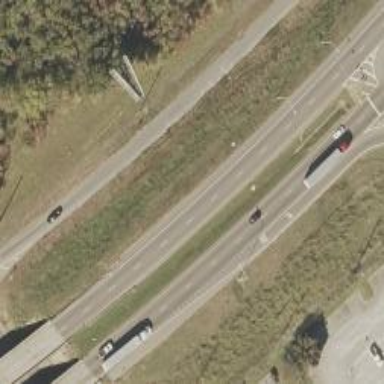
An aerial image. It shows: Expressway with asphalt surface classified as trunk highway.